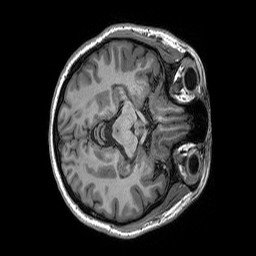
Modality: T1w
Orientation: axial
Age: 29
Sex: female
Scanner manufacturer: siemens
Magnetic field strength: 3 T
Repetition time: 2.3 s
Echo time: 0.00306 s